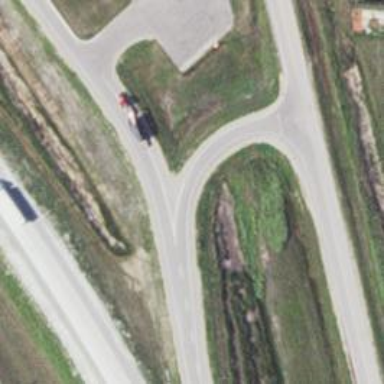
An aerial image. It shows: Trunk link road with asphalt surface.